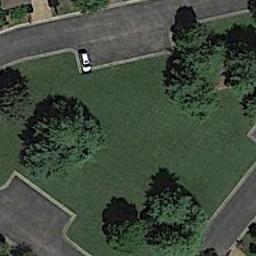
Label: meadow